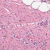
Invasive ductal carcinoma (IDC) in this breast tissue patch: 0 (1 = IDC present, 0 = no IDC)